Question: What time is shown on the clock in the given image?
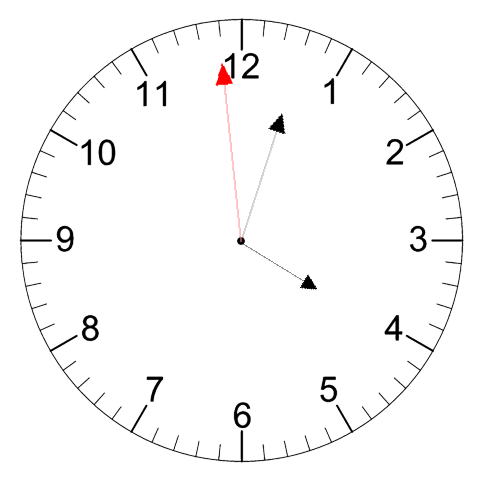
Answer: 04:02:59